Question: Is there a kind of 'TMultiReadExclusiveWriteSynchronizer' out there? FastCode perhaps?
Starting with Windows Vista, Microsoft added a <URL> than Delphi's 'TMultiReadExclusiveWriteSynchronizer'. Unfortunately it only exists in Windows Vista and later, something which few customers actually have yet.
Presumably the concepts in use inside a 'Slim Reader/Writer lock' could be redone in native Delphi code - but has anyone done it?
i have a situation where acquiring and releasing locks on a 'TMultiReadExclusiveWriteSynchronizer' (even when there's no contention - a single thread), causes 100% overhead (the operation time doubles). i can run without locking, but then my class is no longer thread-safe.
Is there a faster 'TMultiReadExclusiveWriteSynchronizer'?
: If i use a 'TCriticalSection' i only suffer a 2% performance hit (although critical sections are known to be fast when the succeeds, i.e. while it's single threaded and there's no contention). The downside of a CS is that i lose the "" capability.
# The Measurements
Using 'TMultiReadExclusiveWriteSynchronizer' a sizable amount of time is spent inside 'BeginRead' and 'EndRead':

i then ported the code to use Window's own (which some code rewrite, as it doesn't support recursive lock taking), and profiled the resutls:
- 'TMultiReadExclusiveWriteSynchronizer': 10,698 ns per iteration
10,697,772,613 ns to iterate 1,000,000 times - 'SRWLock': 8,802 ns per iteration
8,801,678,339 ns to iterate 1,000,000 times- 'Omni Reader-Writer lock': 8,941 ns per iteration
8,940,552,487 ns to iterate 1,000,000 times
A 17% improvement when using SRWLocks (aka Omni's spinning lock).
Now, i cannot switch the code permanantly over to use <URL>, as there are some entire enterprises of customers that are still on Windows XP.
The Slim locks are just careful use of 'InterlockedCompareExchange' functions; but more careful than i can successfully use. I'm far away from just stealing the 140 machine instructions involved, and have it done.
## Bonus Reading
- <URL>
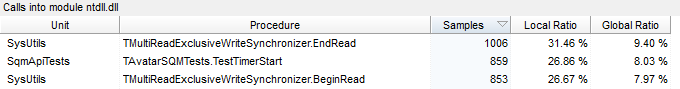
Answer: <URL> from 'OmniThreadLibrary' claims to be faster and more lightweight:
OTL is an excellent threading lib, BTW.
# Sample Code
'''
TOmniReaderWriterLock = class(TInterfacedObject, IReaderWriterLock)
private
omrewReference: Integer;
public
{ IReaderWriterLock }
procedure BeginRead;
procedure EndRead;
procedure BeginWrite;
procedure EndWrite;
end;
{ TOmniReaderWriterLock }
procedure TOmniReaderWriterLock.BeginRead;
var
currentReference: Integer;
begin
//Wait on writer to reset write flag so Reference.Bit0 must be 0 than increase Reference
repeat
currentReference := Integer(omrewReference) and not 1;
until currentReference = Integer(InterlockedCompareExchange(Pointer(omrewReference), Pointer(Integer(currentReference) + 2), Pointer(currentReference)));
end;
procedure TOmniReaderWriterLock.EndRead;
begin
//Decrease omrewReference
InterlockedExchangeAdd(@omrewReference, -2);
end;
procedure TOmniReaderWriterLock.BeginWrite;
var
currentReference: integer;
begin
//Wait on writer to reset write flag so omrewReference.Bit0 must be 0 then set omrewReference.Bit0
repeat
currentReference := omrewReference and (not 1);
until currentReference = Integer(InterlockedCompareExchange(Pointer(omrewReference), Pointer(currentReference+1), Pointer(currentReference)));
//Now wait on all readers
repeat
until omrewReference = 1;
end;
procedure TOmniReaderWriterLock.EndWrite;
begin
omrewReference := 0;
end;
'''